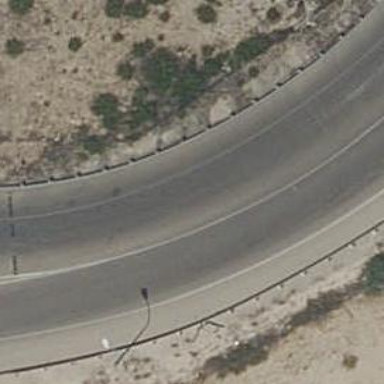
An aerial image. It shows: Block barrier.